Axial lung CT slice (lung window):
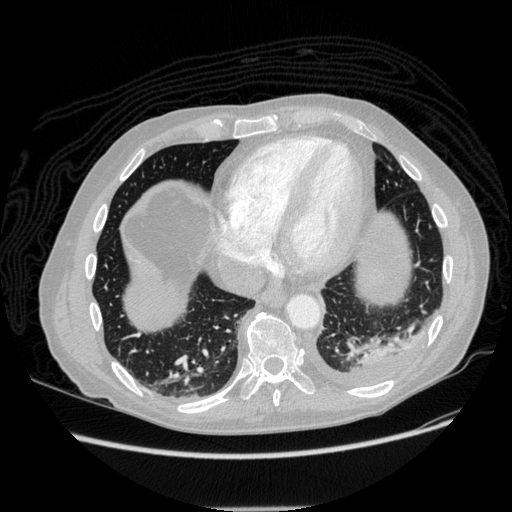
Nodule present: no